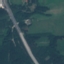
Label: Highway